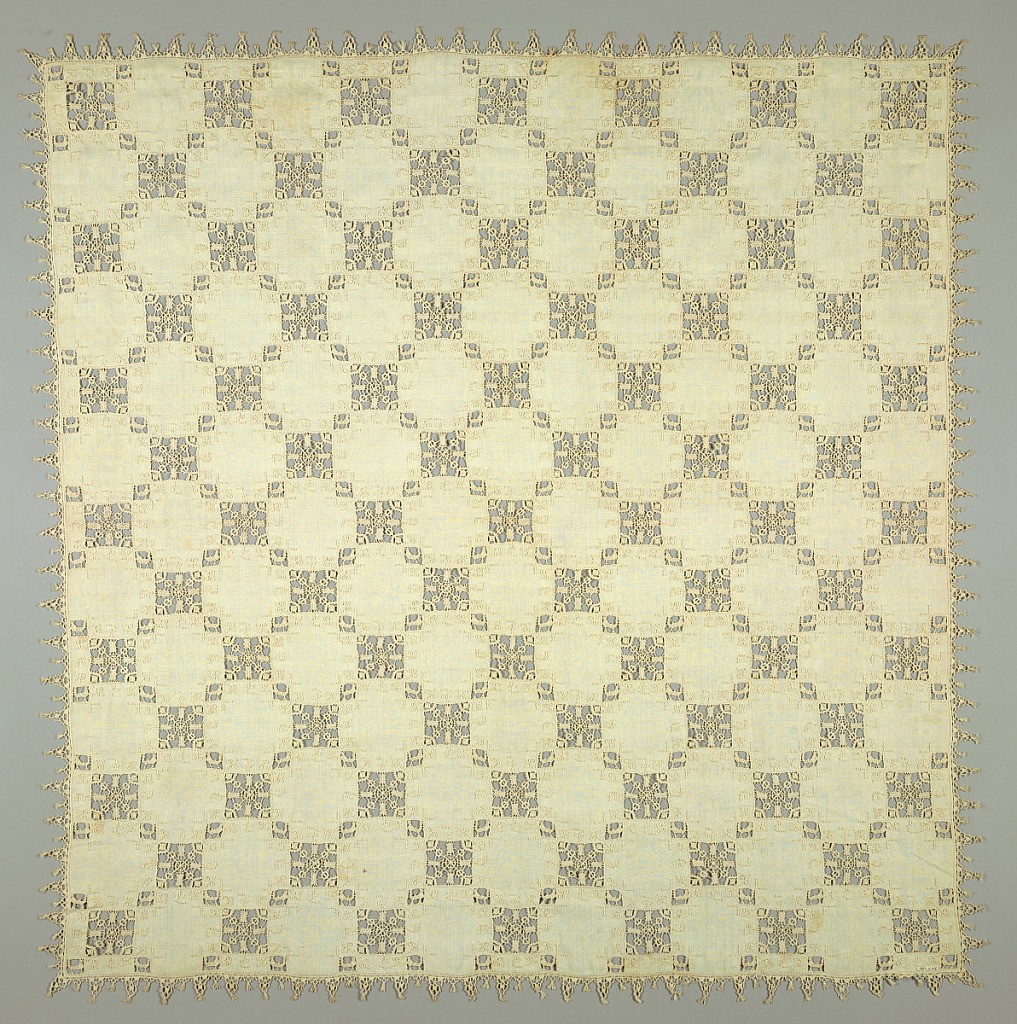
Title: Tablecloth
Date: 16th century
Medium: linen Technique: cutwork with needle-made filling stitches (reticella) and embroidery
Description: Square cloth with many recticella squares in two sizes running on diagonal lines over entire surface. Larger squares have geometric design while the smaller ones have a small animal, perhaps a bird. Border has triangular tabs of reticella with tassels.